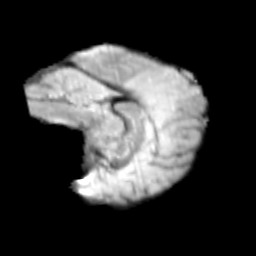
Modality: T2w
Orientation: sagittal
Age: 12
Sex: male
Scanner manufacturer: siemens
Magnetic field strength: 3 T
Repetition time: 3.8 s
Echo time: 0.07 s